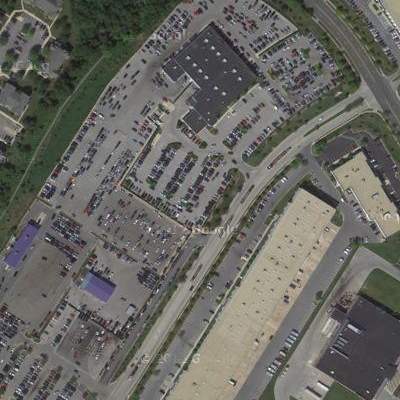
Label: Parking